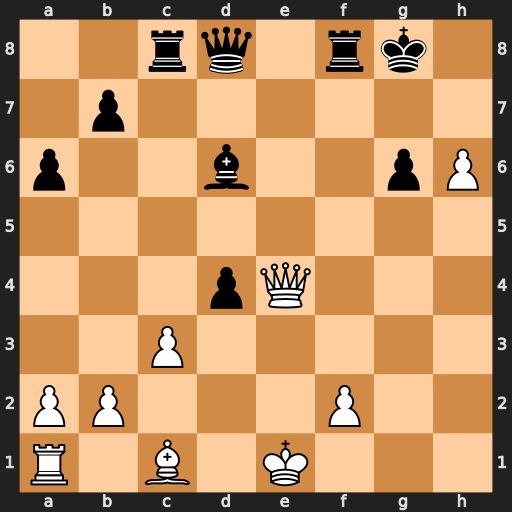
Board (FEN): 2rq1rk1/1p6/p2b2pP/8/3pQ3/2P5/PP3P2/R1B1K3
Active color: w
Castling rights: Q
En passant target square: -
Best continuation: Qxg6+ Kh8 Qg7#